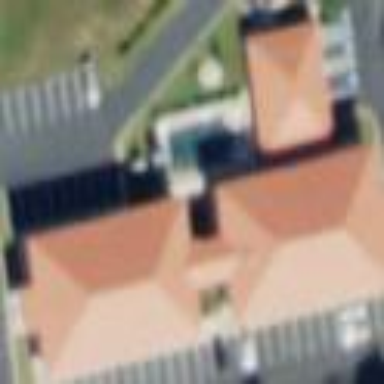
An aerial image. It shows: Hotel building.